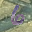
Label: 6